Question: Where have a i gone wrong here
'''
ul.bullet { list-style-image:url('../images/bullet-blue-icon.png');vertical-align:middle;line-height:16px; }
ul.bullet li { line-height:16px;font-size:14px;}
'''
The image is 16px x 16px
Should dispplay absolutley inline with the li text so like this
[ image ] text here
But the image is off cock,
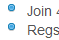
Answer: Try setting the background image to the 'LI' rather then the 'UL'. Then set the background position for the image.
Something along the lines of:
'''
ul{
list-style:none;
padding:0;
margin:0;
}
ul li{
background:url(image/path.png) left center no-repeat;
padding-left:20px;
}
'''
I haven't tested it, but it should work. You can, of course, still have 'margin' and/or 'padding' on your 'UL' if you wish - this is just for the example.